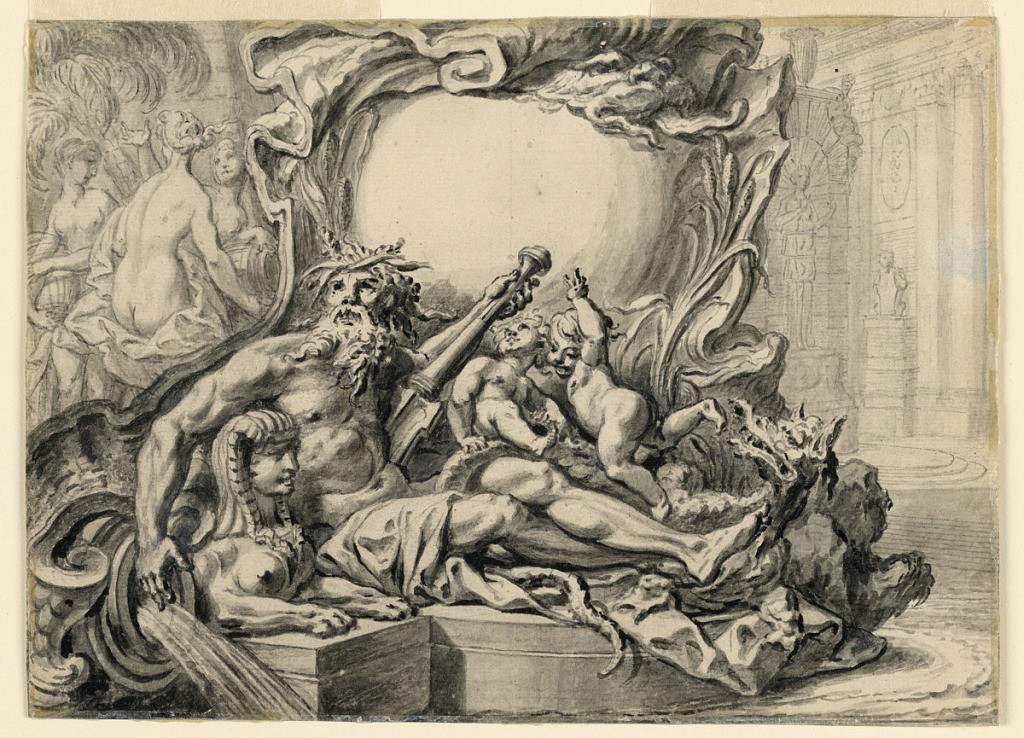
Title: Design for an Escutcheon with Allusions to Egypt
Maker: Juste-Aurèle Meissonnier, French, b. Italy, 1695–1750
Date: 1725–50
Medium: Pen and ink, grey wash, black chalk on laid paper
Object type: Drawing
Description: A fountain is obliquely shown, the back of which is formed by shell containing an ovoid as the field of the escutcheon. It is topped by the head of a lion. Nile is seated, reaching with his right arm over a sphinx toward a jar from which water pours. At the right of him are two children and a dragon. Water is shown in the right foreground. Views of the interior of his temple at right, of three nymphs of sources and a palm at left.